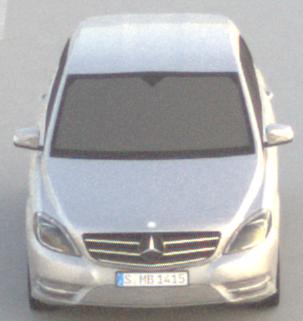
Make: Mercedes-Benz
Model: B 180 BlueEFFICIENCY
Detailed model: B-Class (246)
Model produced from: 2011/11
Model produced until: 2012/10
Doors: 5
Color: white
Road condition: dry road
Daytime: sunrise or sunset
Contrast: low contrast